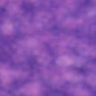
Metastatic tissue present: no